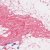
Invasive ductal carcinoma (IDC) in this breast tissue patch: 0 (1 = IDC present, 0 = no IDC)